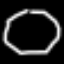
Label: octagon